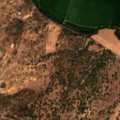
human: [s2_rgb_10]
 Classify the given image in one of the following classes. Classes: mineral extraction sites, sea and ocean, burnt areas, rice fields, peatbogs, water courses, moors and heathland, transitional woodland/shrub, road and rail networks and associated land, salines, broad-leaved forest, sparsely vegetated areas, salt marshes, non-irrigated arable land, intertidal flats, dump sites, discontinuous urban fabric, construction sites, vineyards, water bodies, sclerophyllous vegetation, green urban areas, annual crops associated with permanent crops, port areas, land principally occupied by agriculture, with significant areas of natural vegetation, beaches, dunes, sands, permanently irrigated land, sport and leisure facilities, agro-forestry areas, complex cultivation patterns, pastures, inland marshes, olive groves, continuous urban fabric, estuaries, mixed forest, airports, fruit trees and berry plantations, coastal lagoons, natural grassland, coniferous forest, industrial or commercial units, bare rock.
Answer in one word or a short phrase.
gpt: permanently irrigated land, rice fields, annual crops associated with permanent crops, agro-forestry areas, broad-leaved forest